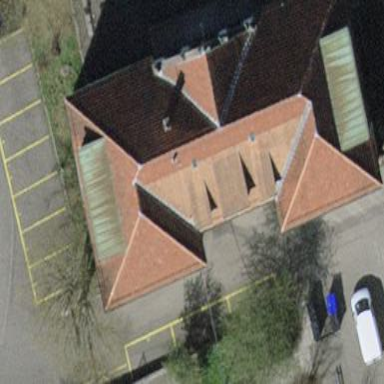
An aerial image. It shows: School building or complex.